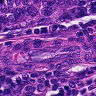
Metastatic tissue present: yes